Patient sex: M
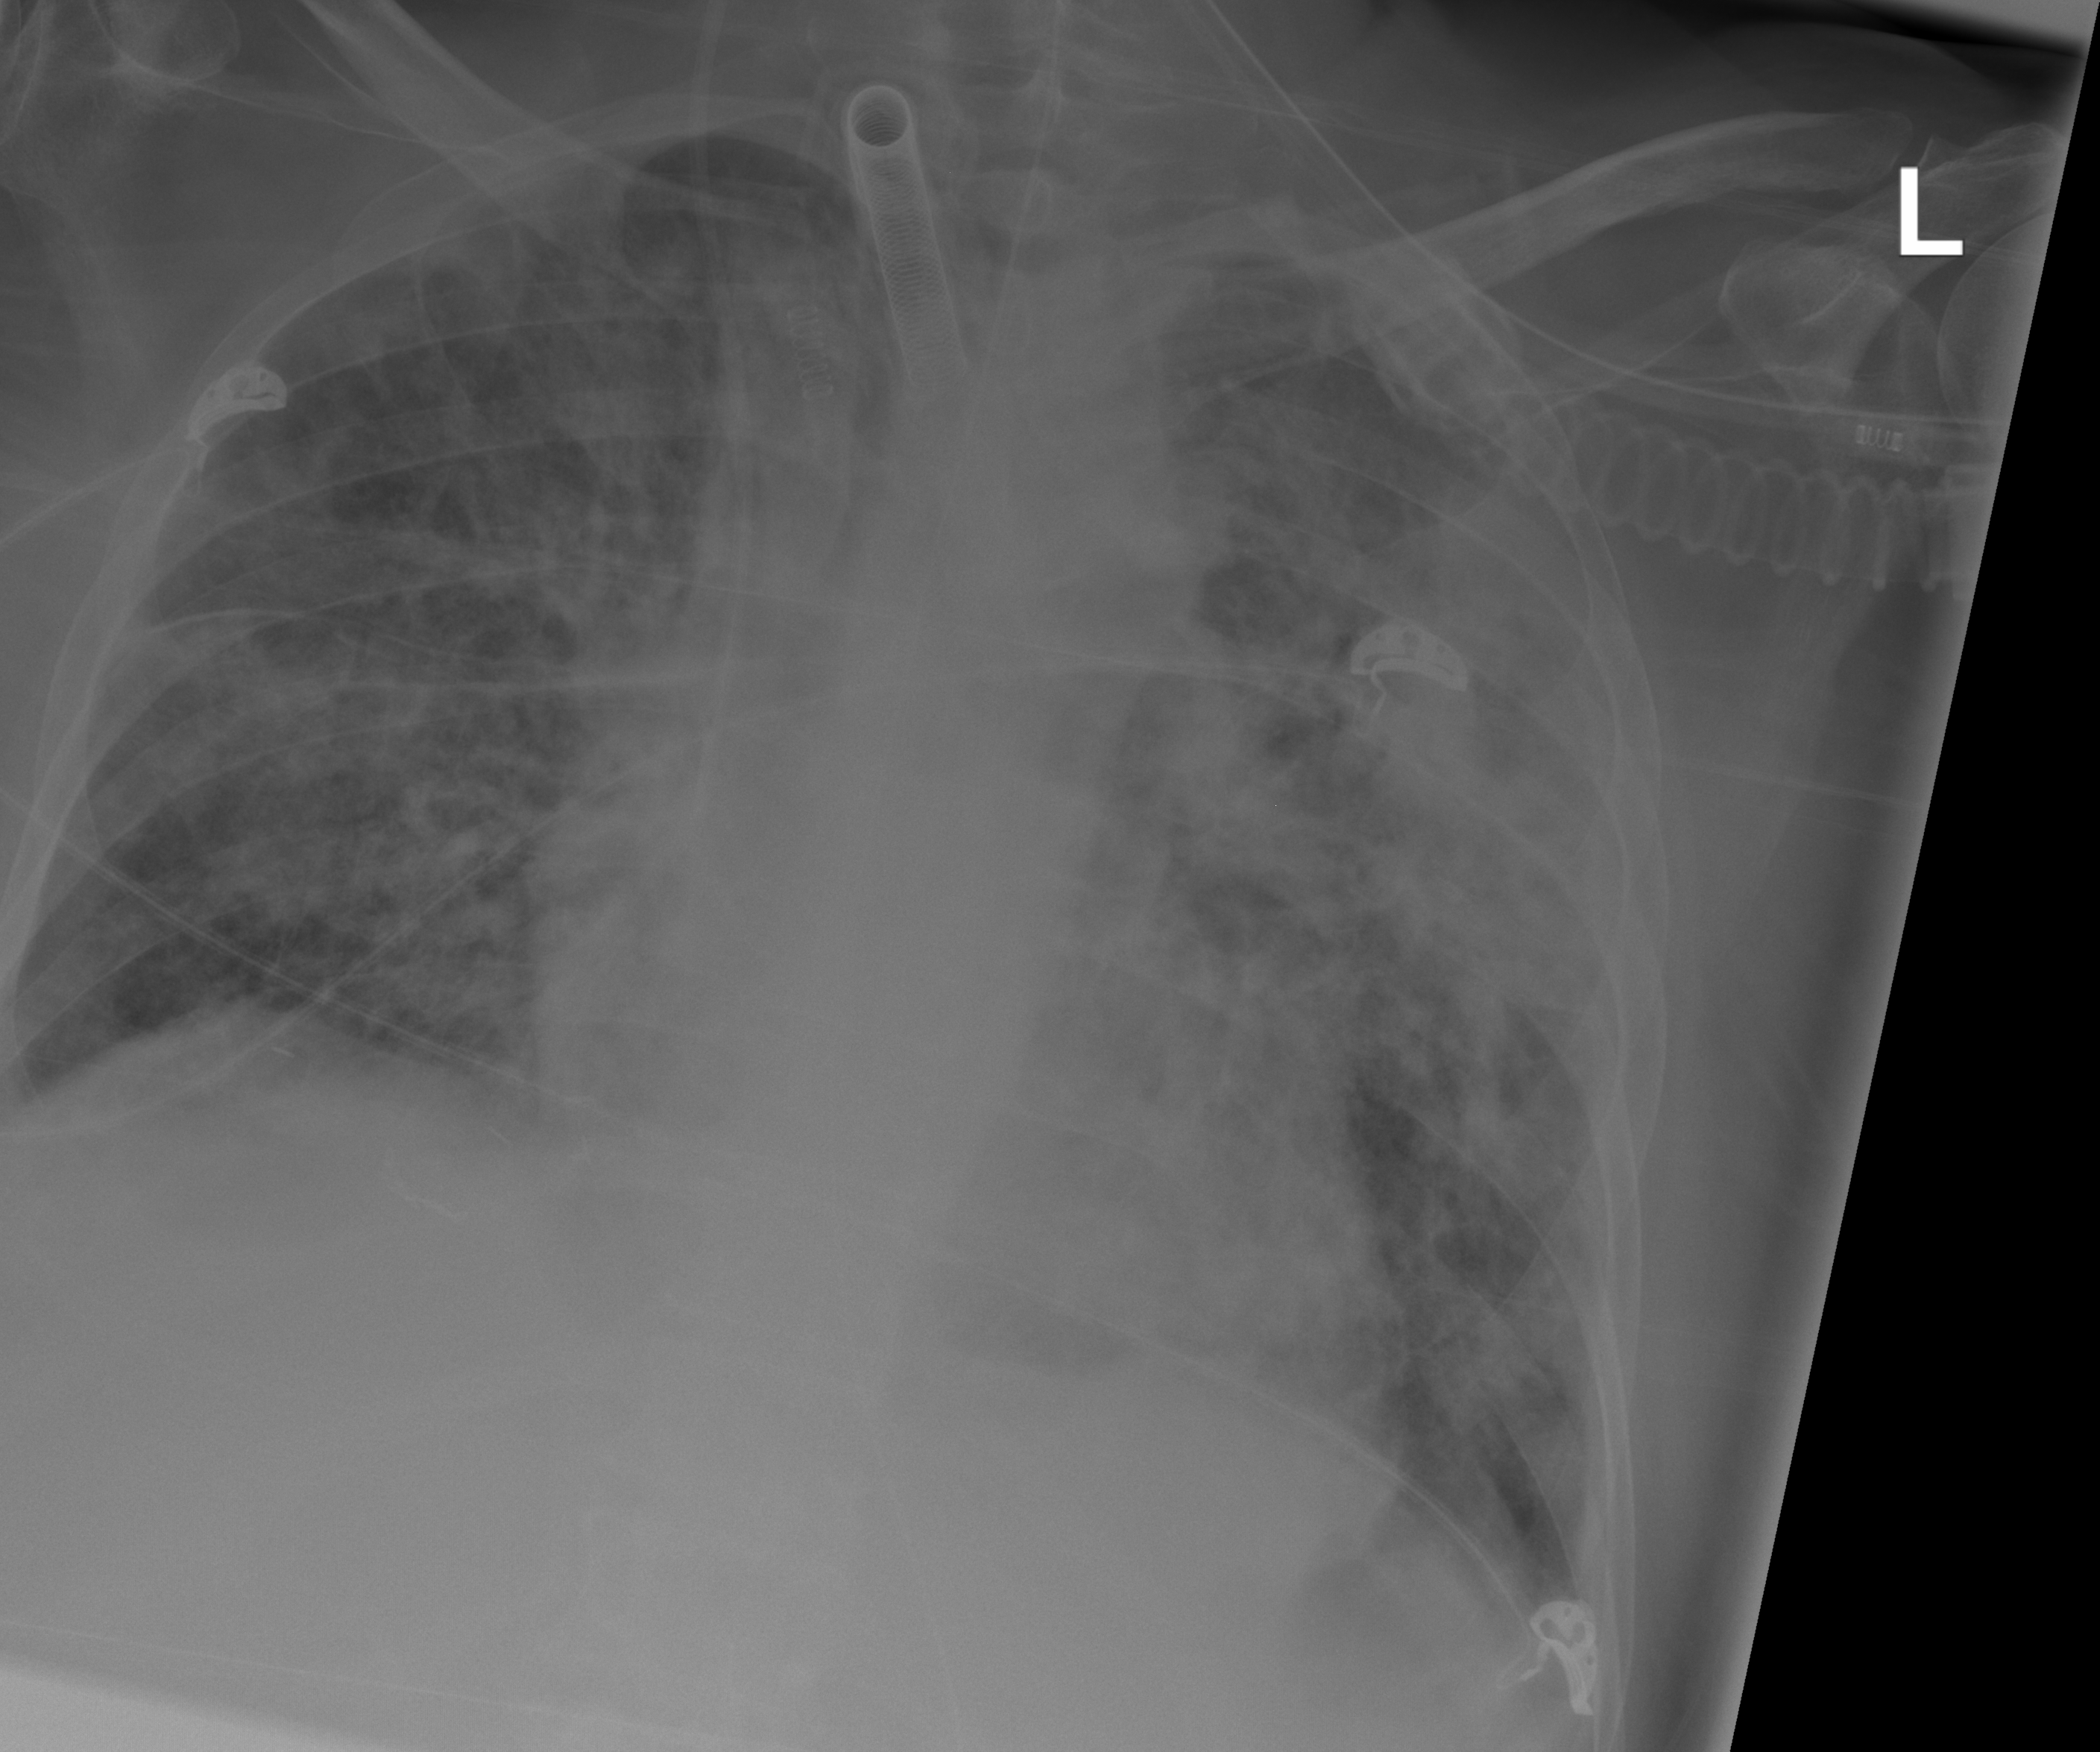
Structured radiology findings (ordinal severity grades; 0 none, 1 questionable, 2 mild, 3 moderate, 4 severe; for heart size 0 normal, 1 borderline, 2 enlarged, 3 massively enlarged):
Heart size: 0
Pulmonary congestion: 1
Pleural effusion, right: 0
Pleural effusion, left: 1
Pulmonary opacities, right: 4
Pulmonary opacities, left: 4
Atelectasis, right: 2
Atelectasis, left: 2